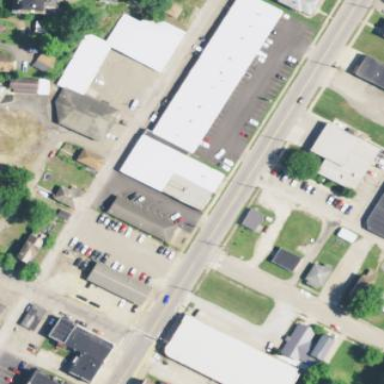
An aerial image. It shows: Retail building.